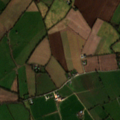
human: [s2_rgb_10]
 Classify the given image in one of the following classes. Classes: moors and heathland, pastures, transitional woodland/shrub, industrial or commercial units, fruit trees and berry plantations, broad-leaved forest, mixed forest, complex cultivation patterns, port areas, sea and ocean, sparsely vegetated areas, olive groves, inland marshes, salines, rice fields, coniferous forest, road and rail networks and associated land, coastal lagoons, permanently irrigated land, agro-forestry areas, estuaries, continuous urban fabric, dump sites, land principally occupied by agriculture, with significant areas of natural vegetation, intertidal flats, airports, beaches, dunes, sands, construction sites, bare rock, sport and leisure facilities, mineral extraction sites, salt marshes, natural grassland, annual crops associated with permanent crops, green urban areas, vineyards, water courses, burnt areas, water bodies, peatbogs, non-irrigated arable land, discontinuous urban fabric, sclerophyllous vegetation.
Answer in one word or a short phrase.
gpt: non-irrigated arable land, pastures

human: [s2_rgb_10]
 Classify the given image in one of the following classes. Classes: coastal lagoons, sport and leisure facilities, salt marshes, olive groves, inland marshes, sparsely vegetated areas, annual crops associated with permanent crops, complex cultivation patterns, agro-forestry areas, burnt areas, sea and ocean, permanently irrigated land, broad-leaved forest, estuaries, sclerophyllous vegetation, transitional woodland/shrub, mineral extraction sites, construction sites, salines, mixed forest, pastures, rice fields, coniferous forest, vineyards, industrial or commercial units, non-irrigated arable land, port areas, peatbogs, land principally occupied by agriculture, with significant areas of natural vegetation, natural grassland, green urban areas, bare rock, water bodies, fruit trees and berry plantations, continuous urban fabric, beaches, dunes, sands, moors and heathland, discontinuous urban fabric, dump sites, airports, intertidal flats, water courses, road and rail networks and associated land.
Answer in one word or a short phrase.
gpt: non-irrigated arable land, pastures